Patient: sex M, age 40
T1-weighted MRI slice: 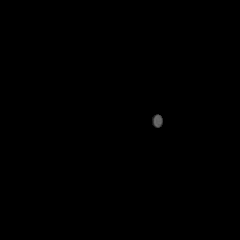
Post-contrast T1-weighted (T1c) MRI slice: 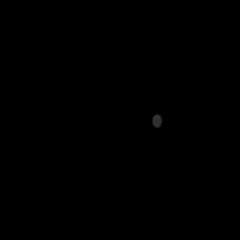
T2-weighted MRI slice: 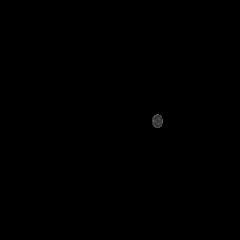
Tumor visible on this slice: no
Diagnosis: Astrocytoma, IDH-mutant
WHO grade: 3